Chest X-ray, PA view. Patient: 82 years old, sex M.
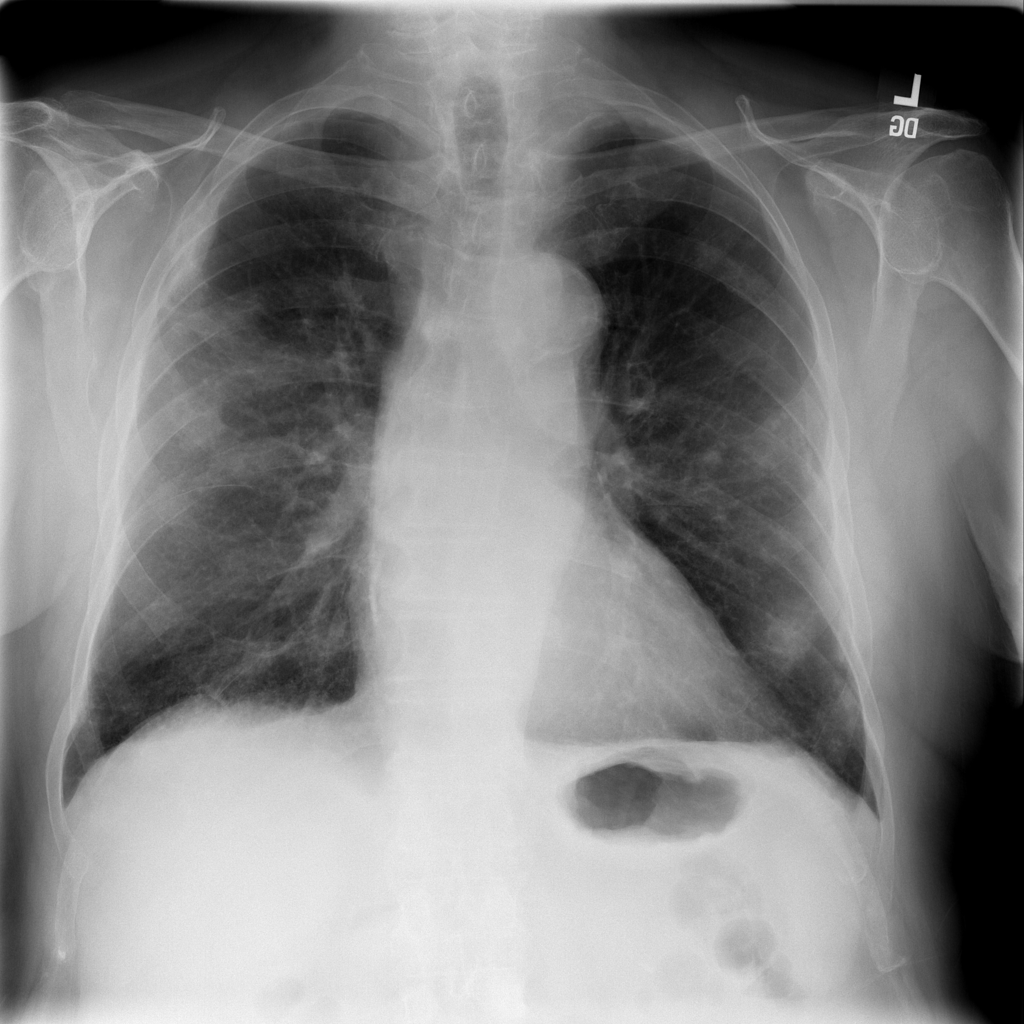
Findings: Emphysema, Infiltration